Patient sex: M
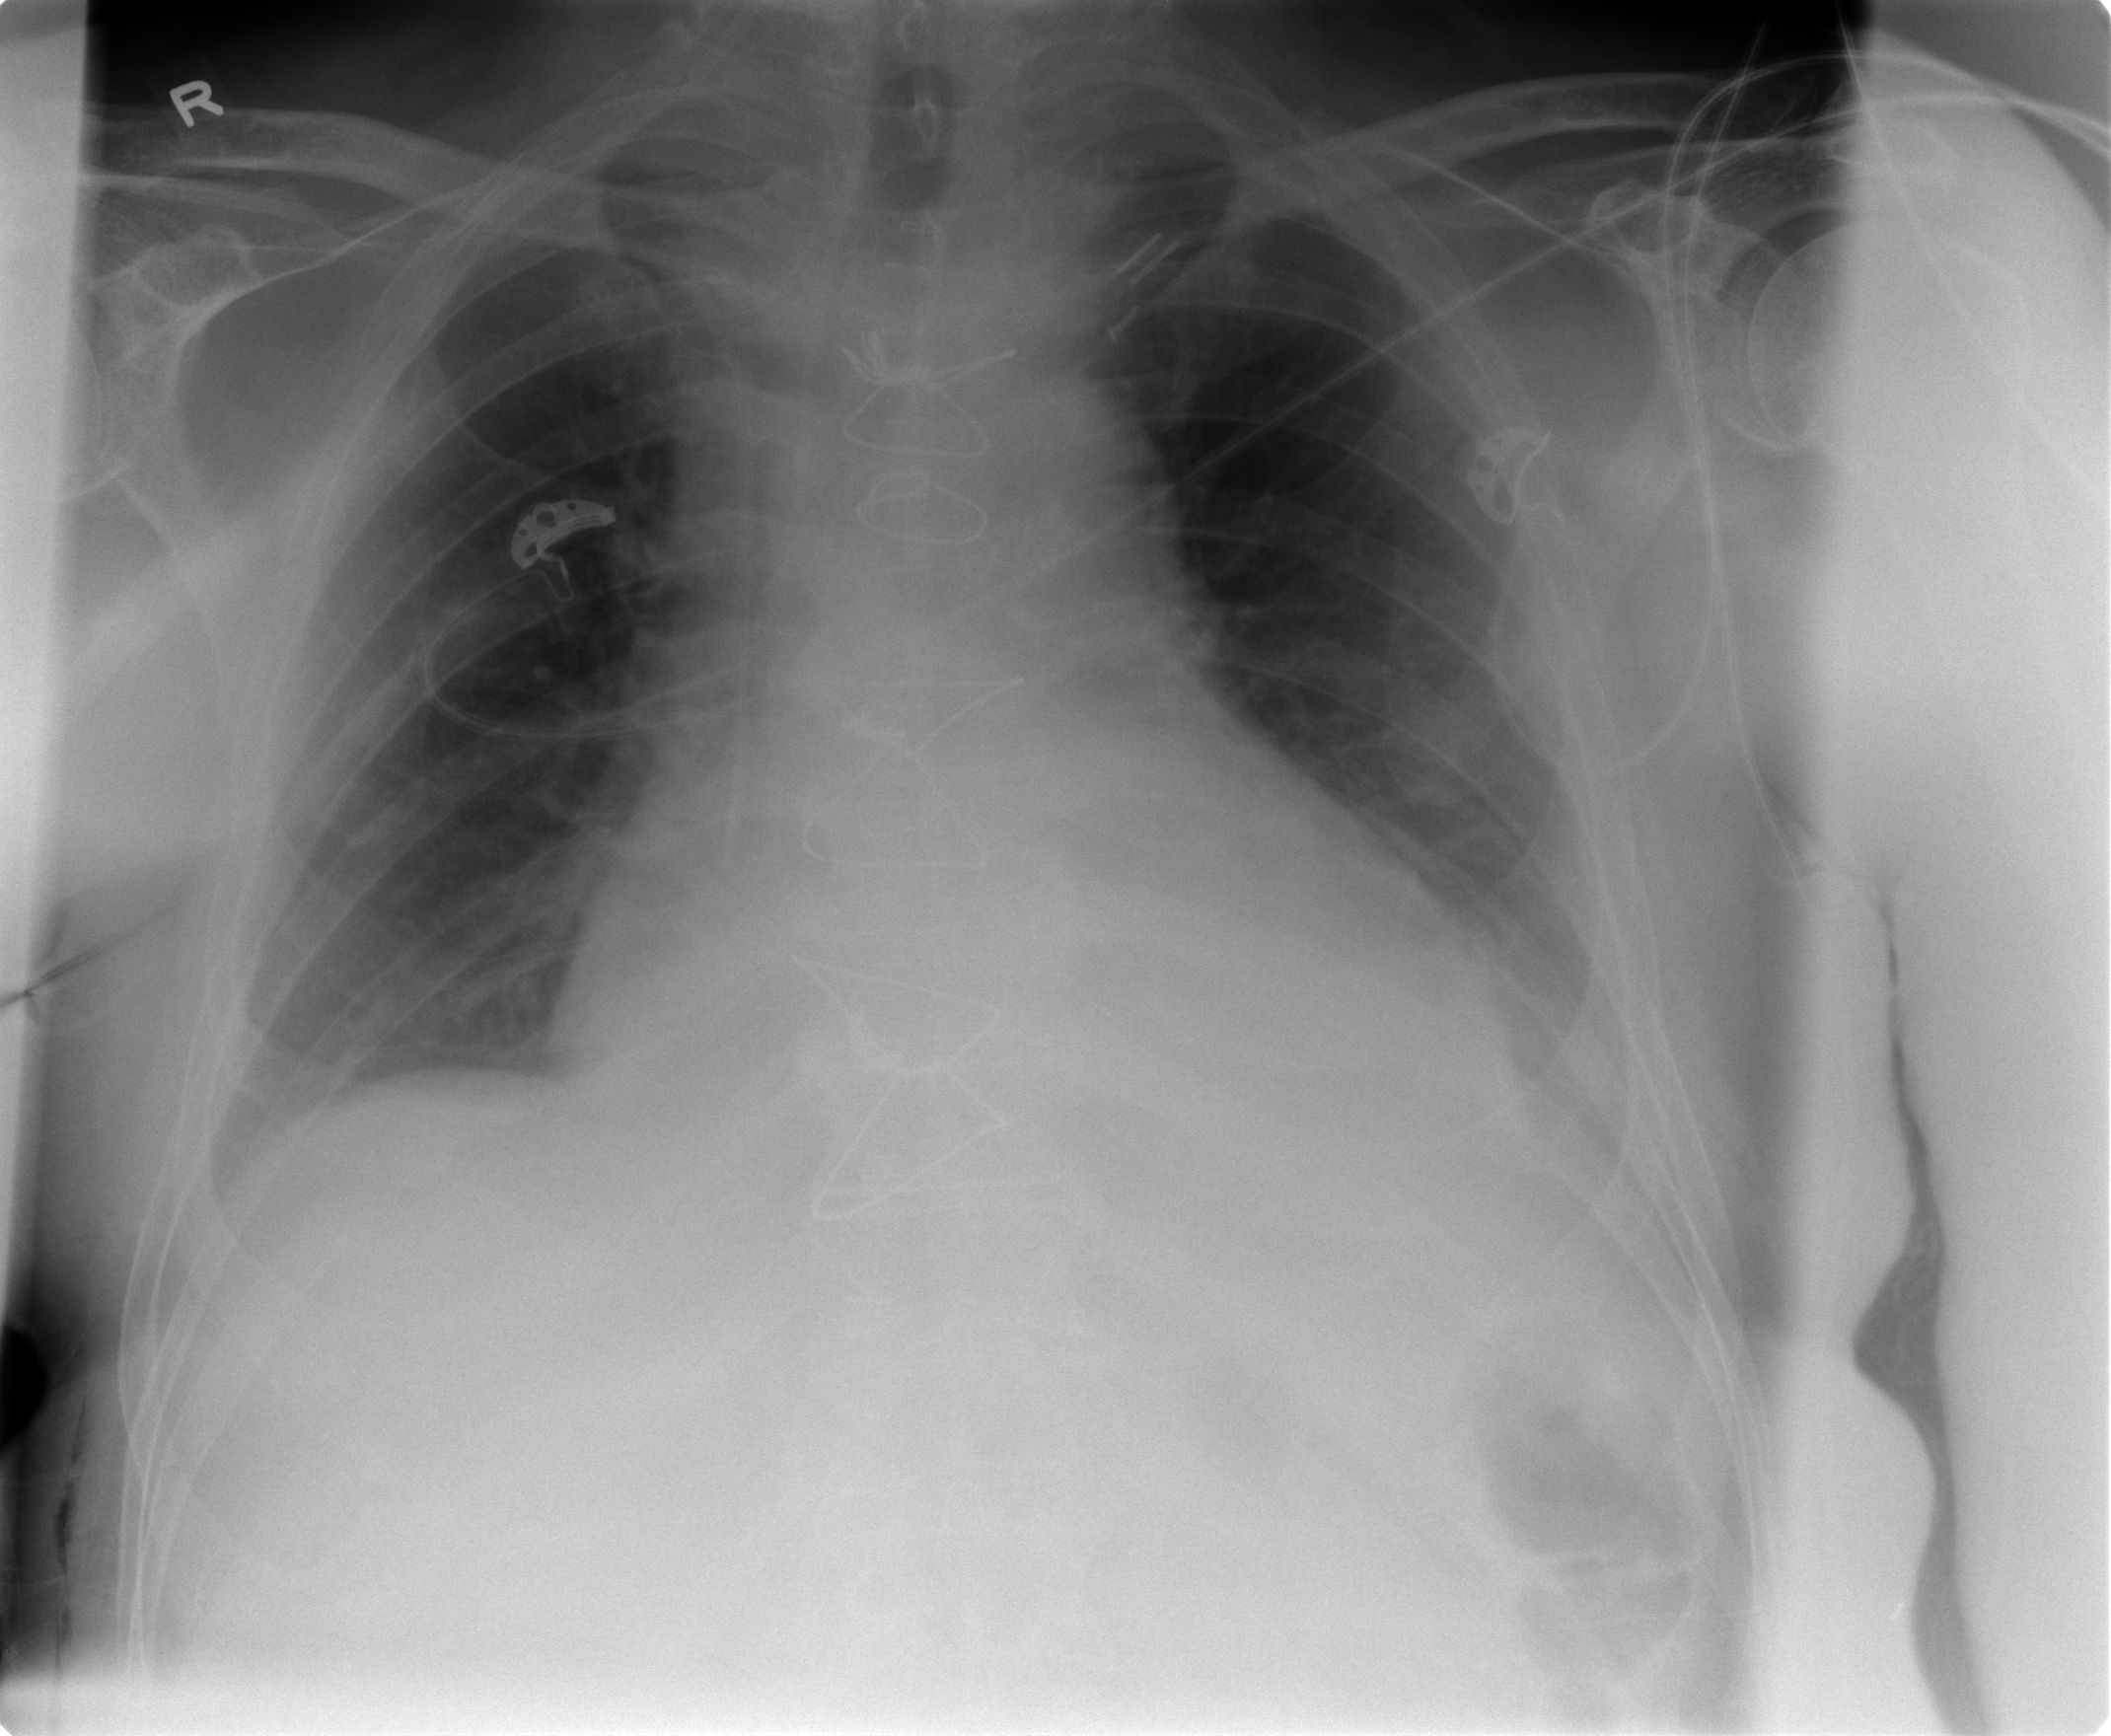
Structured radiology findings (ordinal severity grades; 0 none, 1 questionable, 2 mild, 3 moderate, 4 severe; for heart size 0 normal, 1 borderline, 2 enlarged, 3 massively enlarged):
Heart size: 2
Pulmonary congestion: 1
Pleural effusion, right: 0
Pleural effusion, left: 2
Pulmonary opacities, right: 0
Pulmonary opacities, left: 0
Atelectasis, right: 0
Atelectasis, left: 2